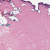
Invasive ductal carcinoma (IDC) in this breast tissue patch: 0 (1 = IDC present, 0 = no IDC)